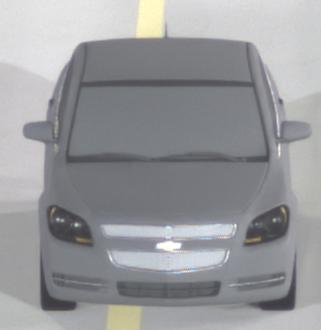
Make: Chevrolet
Model: Malibu 2.4
Detailed model: Malibu
Model produced from: 2012/07
Model produced until: 2014/08
Doors: 4
Color: gray
Road condition: dry road
Daytime: night
Contrast: high contrast